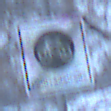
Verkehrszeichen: EndeFahrradstrasse
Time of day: Midday
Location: Outdoor (Nature)
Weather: Overcast
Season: Winter
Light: Natural